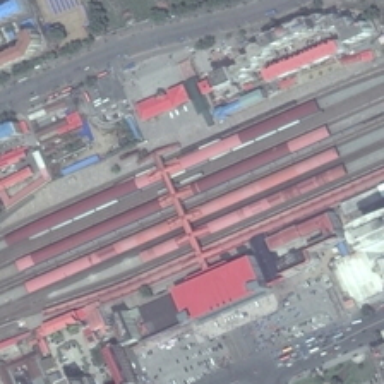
Four red ceilings are over the rails .